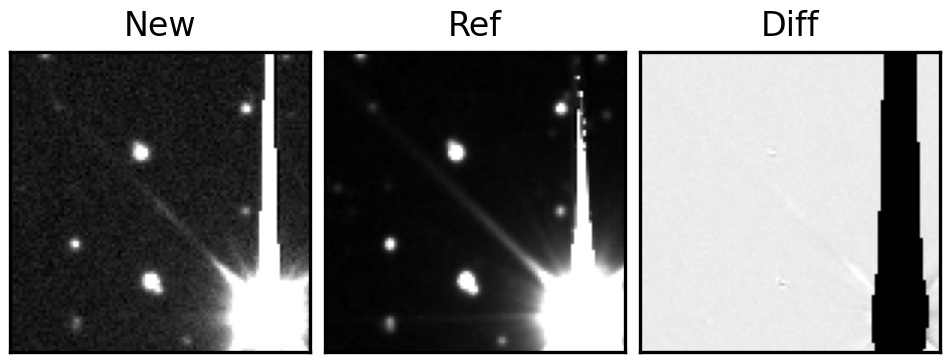
Label: bogus